Aerial crown-view tile of a tropical tree (Barro Colorado Island, Panama), acquired 20250317:
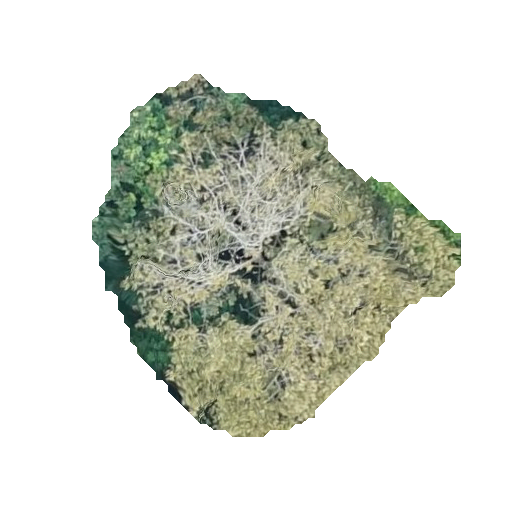
Species: Dipteryx oleifera
GBIF accepted scientific name: Dipteryx oleifera
Crown area: 123.951 m²